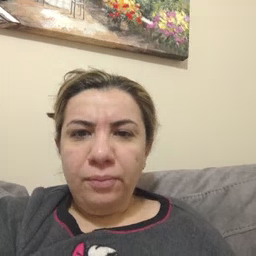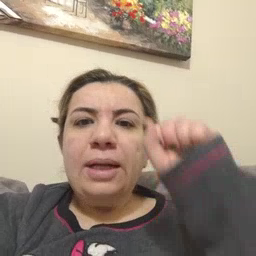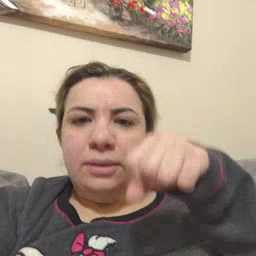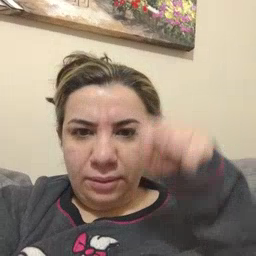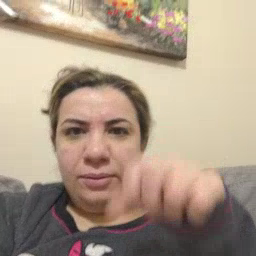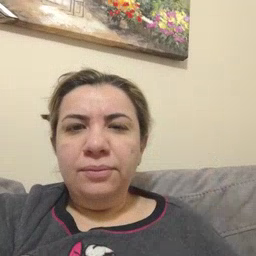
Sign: yes